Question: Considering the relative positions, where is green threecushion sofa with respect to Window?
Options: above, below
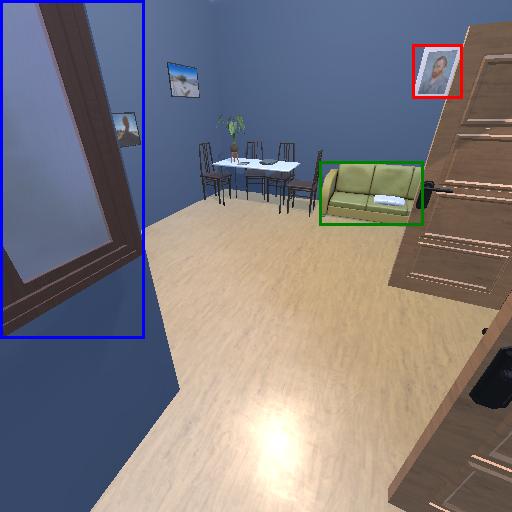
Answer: above